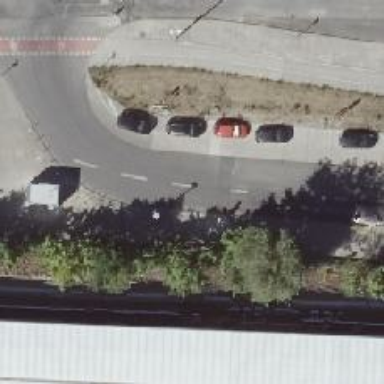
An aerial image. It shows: Public transport stop position.